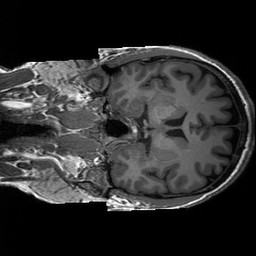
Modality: T1w
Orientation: coronal
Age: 41
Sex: male
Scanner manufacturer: siemens
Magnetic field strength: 3 T
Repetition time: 2.3 s
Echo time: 0.00233 s